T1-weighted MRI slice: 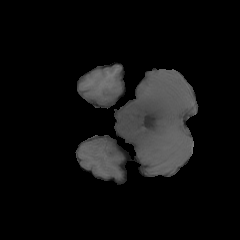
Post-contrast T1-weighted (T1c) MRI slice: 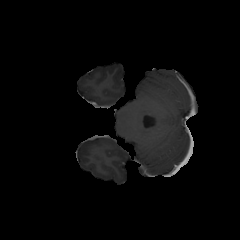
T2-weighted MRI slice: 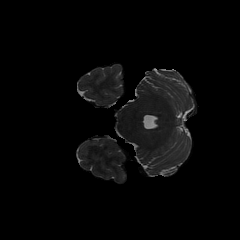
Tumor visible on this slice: no